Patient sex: M
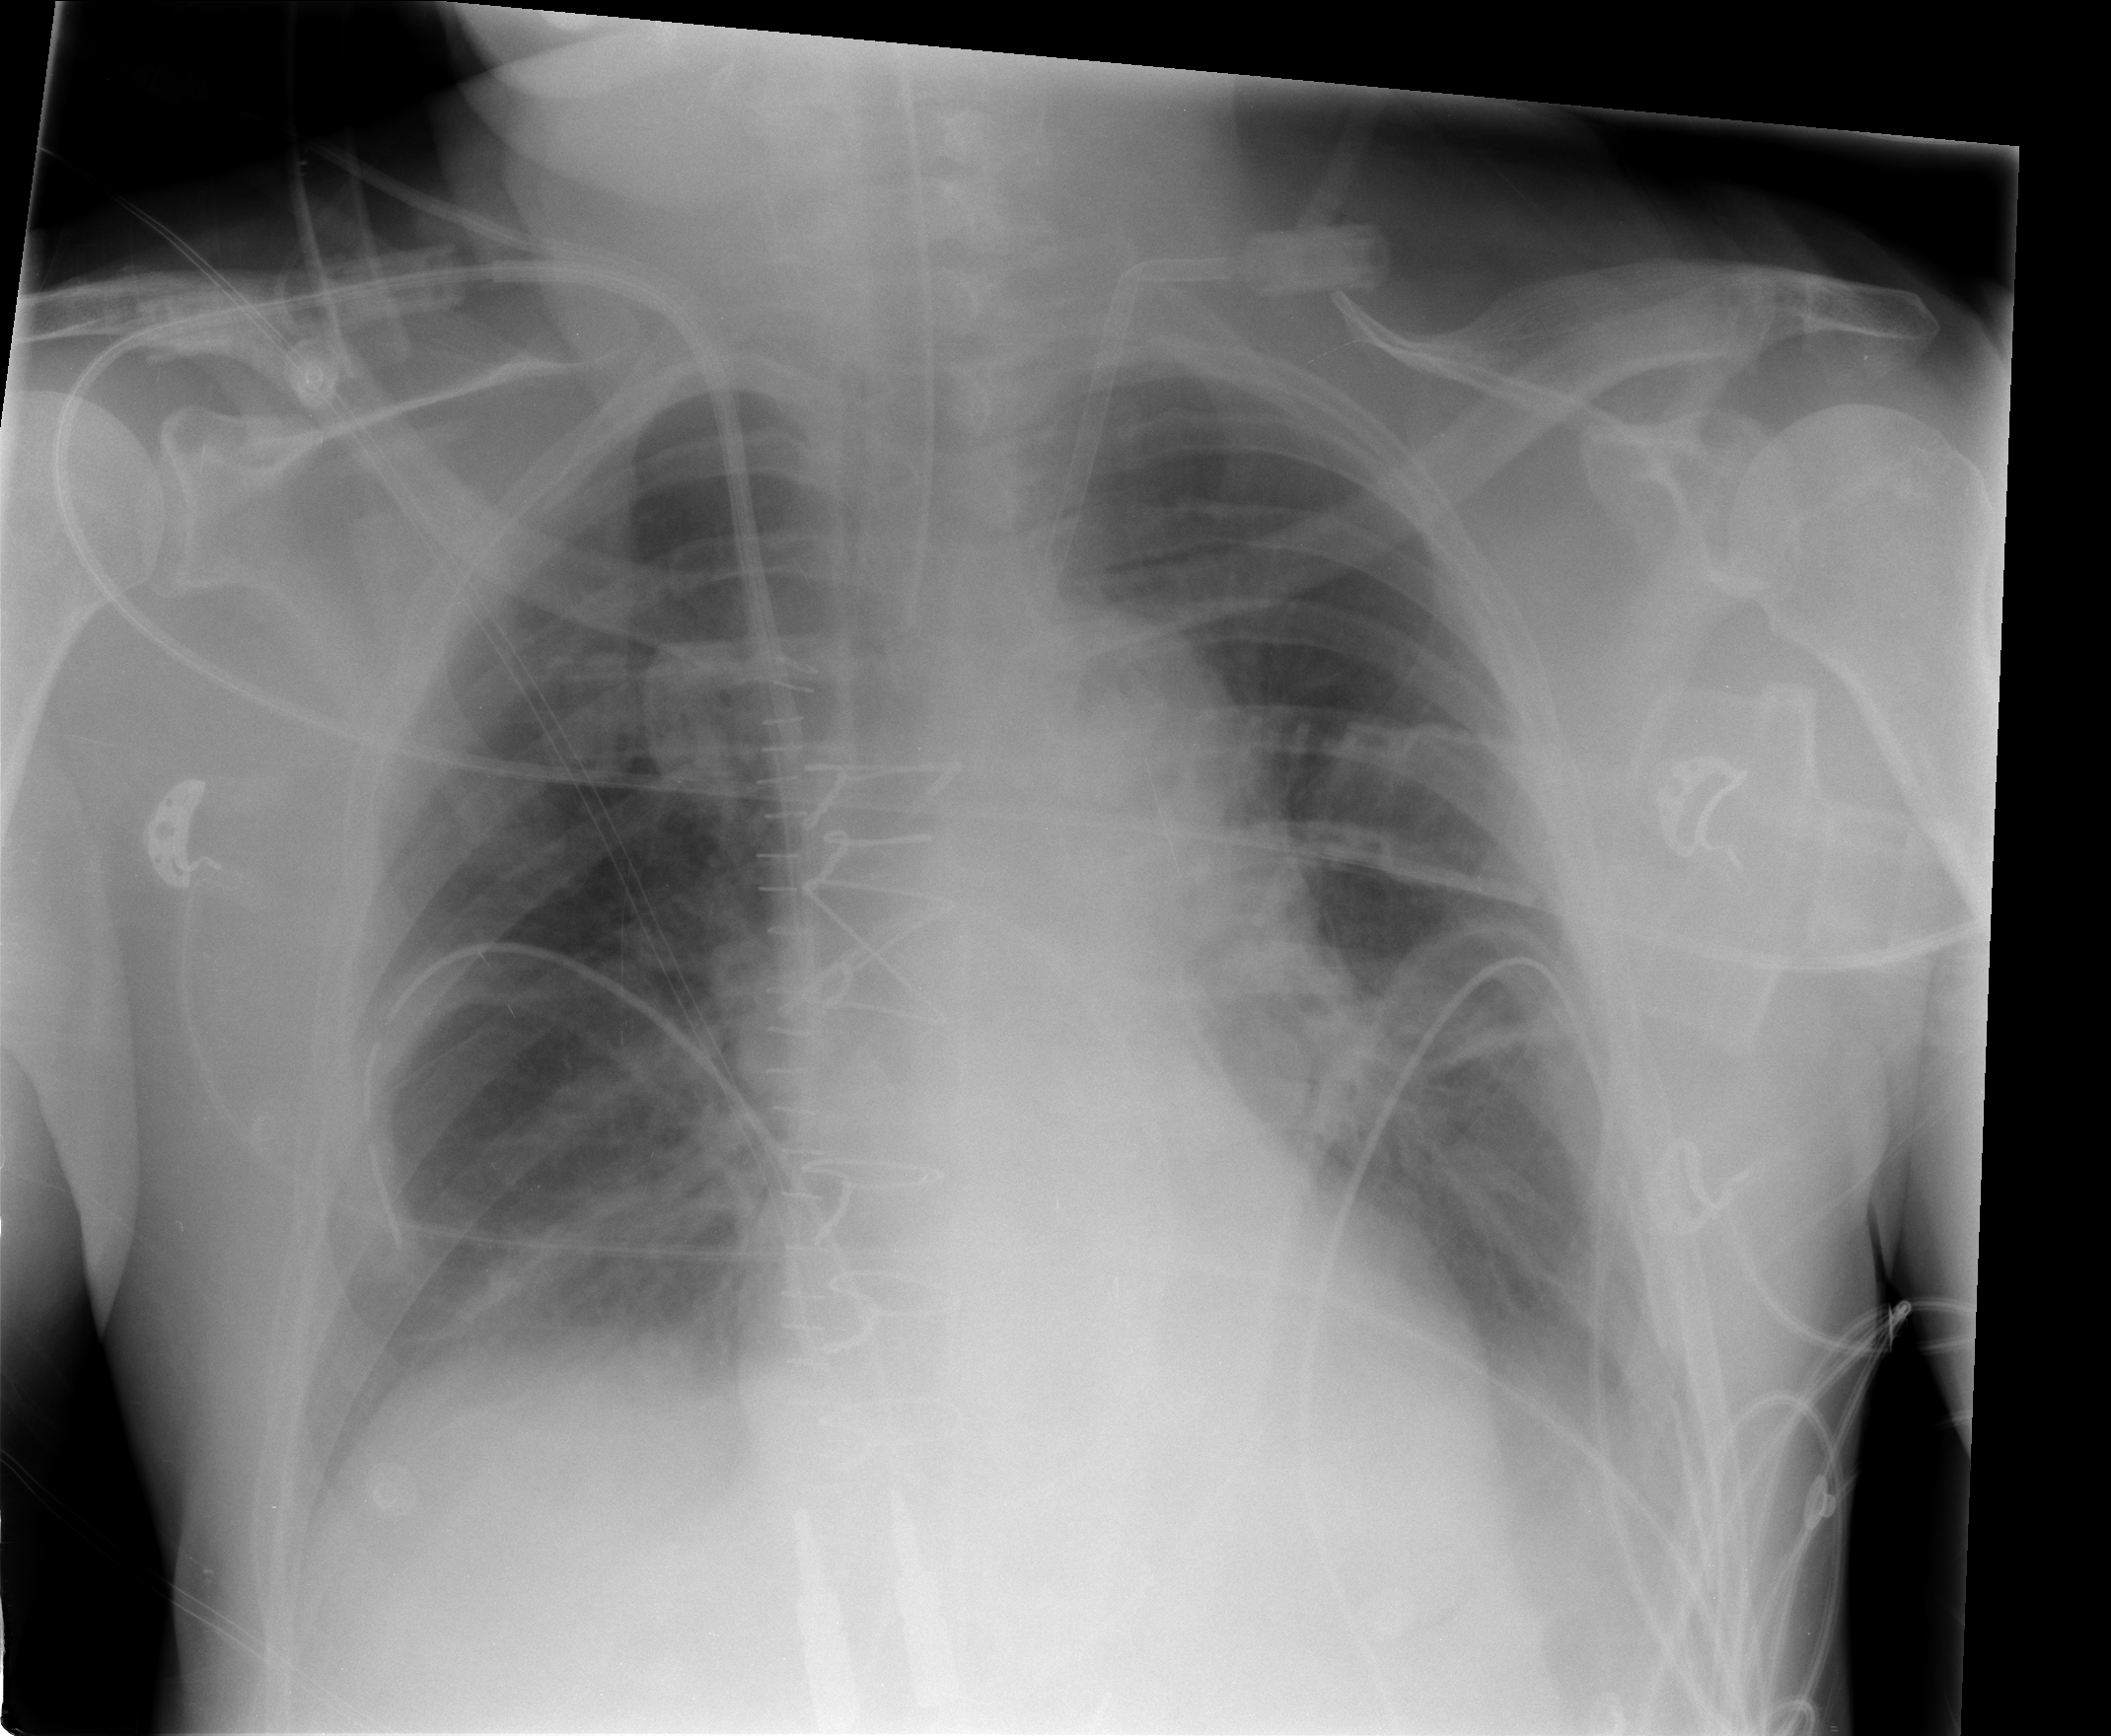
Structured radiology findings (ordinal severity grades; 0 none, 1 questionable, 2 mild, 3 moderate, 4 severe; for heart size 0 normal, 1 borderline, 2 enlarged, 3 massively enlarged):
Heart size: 0
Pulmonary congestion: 0
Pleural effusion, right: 0
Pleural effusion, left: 1
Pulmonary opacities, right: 0
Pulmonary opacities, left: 0
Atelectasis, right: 2
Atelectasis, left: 2